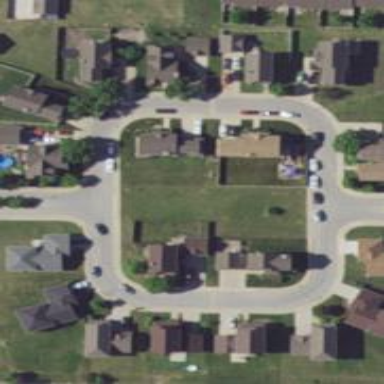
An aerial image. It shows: Neighborhood.